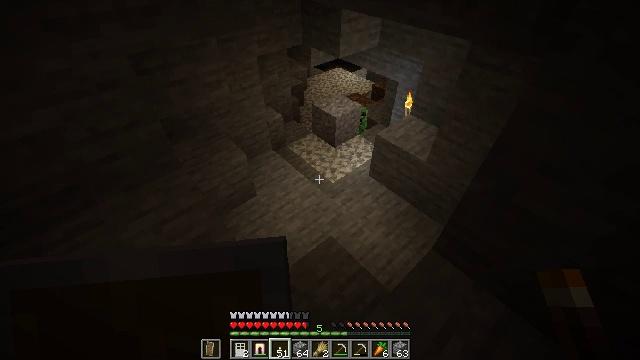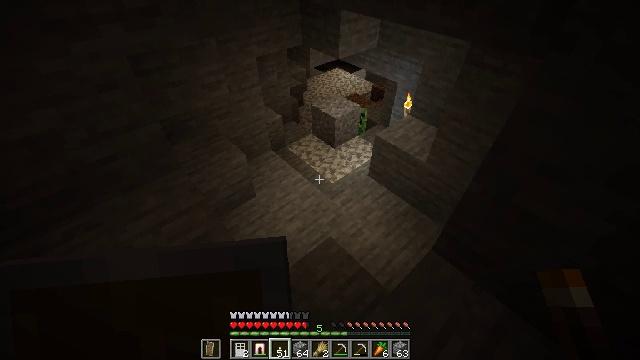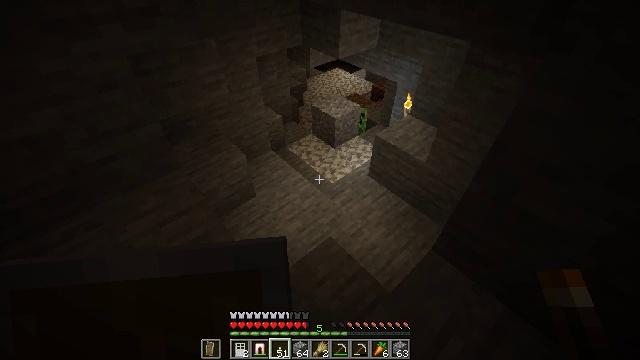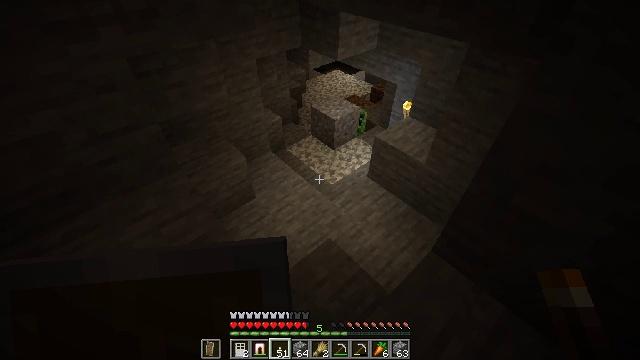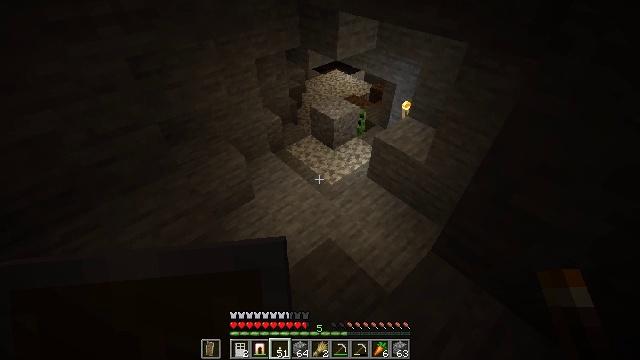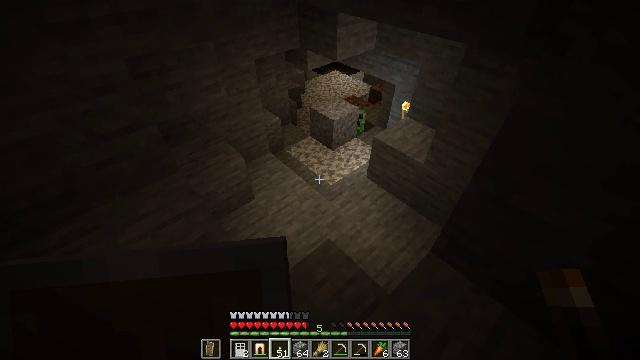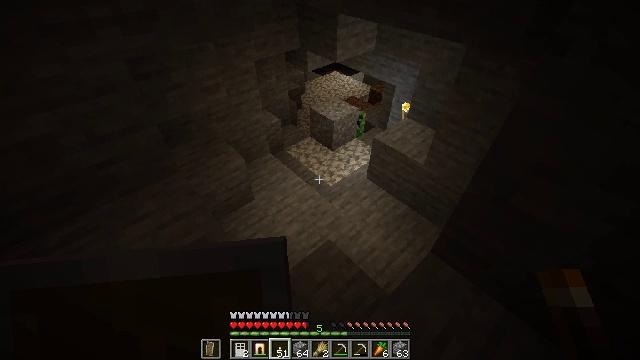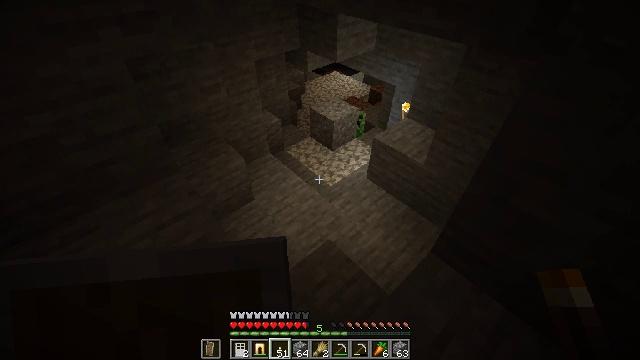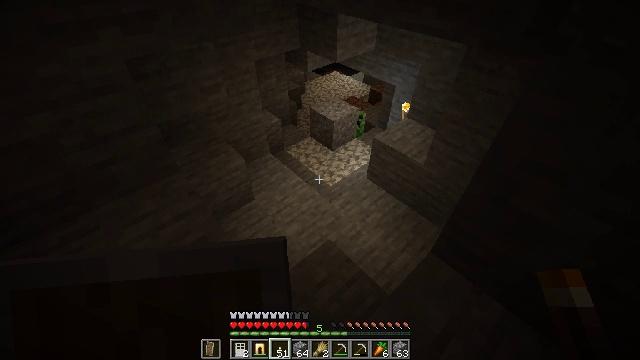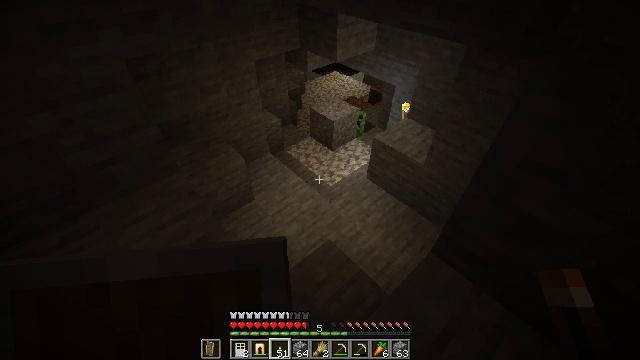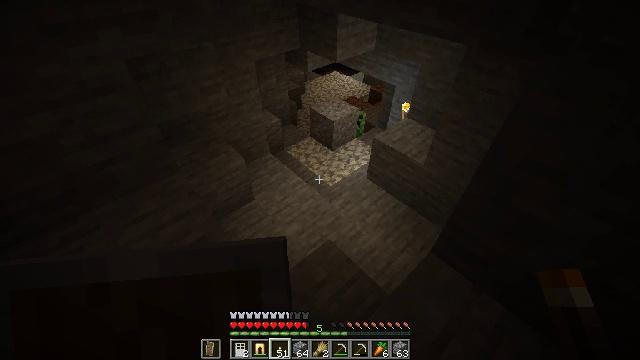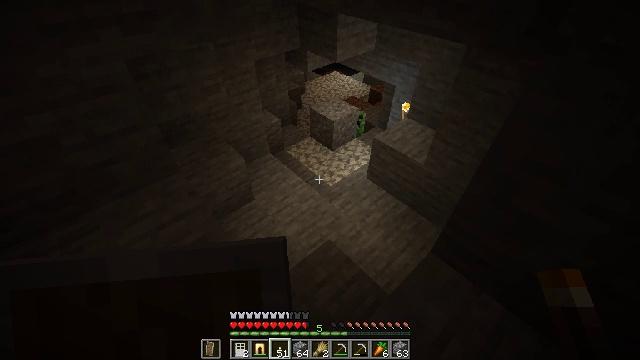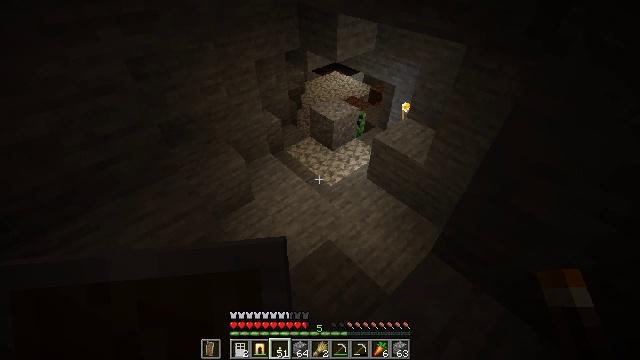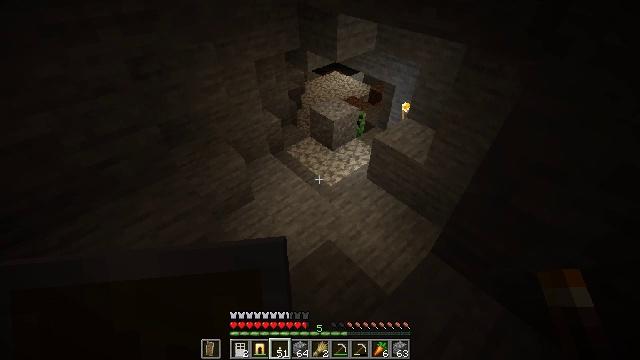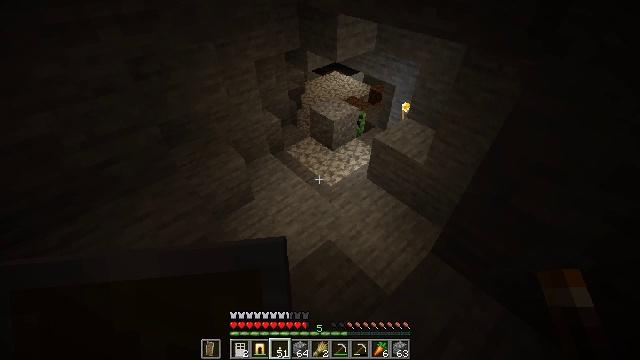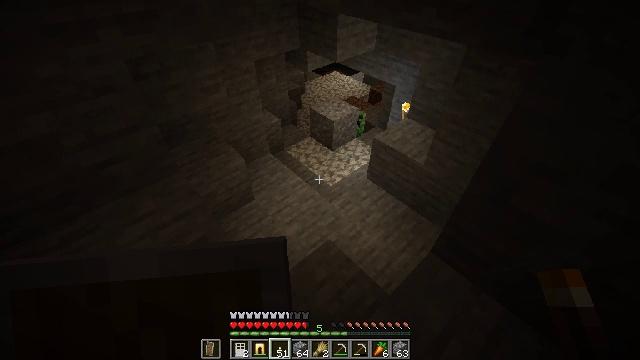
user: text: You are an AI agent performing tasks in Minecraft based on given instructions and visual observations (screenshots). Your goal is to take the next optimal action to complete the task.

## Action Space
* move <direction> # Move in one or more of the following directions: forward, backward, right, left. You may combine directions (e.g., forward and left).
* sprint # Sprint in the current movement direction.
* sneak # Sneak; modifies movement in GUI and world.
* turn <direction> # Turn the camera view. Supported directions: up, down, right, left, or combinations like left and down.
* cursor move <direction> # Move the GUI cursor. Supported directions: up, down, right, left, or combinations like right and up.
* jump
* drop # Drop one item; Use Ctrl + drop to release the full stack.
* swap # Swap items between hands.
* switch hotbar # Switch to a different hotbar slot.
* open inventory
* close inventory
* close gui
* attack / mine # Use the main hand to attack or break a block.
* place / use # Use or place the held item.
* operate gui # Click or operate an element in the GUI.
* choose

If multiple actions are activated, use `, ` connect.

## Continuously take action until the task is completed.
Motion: motion action
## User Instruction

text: Attack the white bed to collect it.
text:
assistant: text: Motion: no_op
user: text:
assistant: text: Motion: no_op
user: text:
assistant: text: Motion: no_op
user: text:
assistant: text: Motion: no_op
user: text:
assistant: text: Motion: no_op
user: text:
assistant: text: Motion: no_op
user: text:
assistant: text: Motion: no_op
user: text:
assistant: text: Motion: no_op
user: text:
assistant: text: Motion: no_op
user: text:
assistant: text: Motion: no_op
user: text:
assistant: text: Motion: no_op
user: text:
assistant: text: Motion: no_op
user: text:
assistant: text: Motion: no_op
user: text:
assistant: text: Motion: no_op
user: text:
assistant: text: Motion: no_op
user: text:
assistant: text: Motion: no_op
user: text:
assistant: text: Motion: turn right and up
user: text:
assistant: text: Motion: turn right and up
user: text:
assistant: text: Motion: turn right and up
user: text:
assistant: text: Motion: turn right and up
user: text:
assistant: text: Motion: turn right and up
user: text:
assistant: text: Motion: turn right and up
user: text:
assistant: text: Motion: turn right and up
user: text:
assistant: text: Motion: move forward, turn right and up
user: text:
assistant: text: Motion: move forward, turn right and up
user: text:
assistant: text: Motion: move forward
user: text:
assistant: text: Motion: move forward
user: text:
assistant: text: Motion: move forward
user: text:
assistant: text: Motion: move forward, jump
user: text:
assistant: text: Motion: move forward, jump